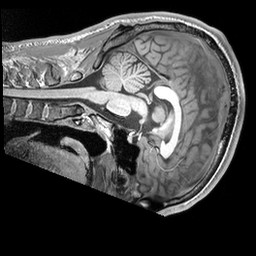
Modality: T1w
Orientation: sagittal
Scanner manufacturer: siemens
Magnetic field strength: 3 T
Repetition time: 2.53 s
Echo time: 0.00298 s